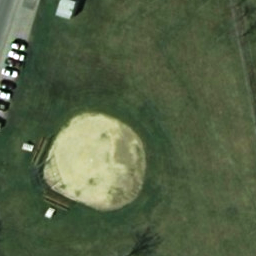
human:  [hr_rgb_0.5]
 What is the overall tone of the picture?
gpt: baseball diamond